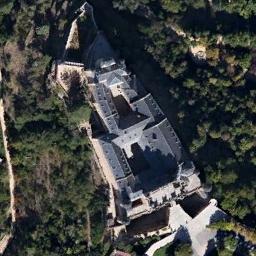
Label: palace